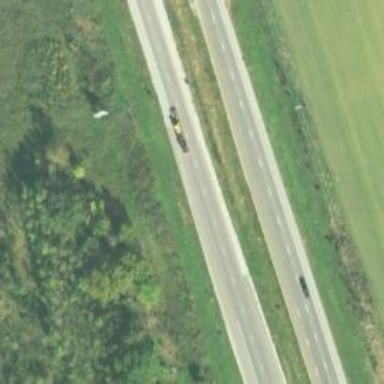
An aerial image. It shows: Asphalt trunk highway which is also expressway.